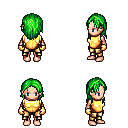
a pixel art fantasy rpg character, female body template, human, light skin, gold chest armor, gold greaves, green long hairstyle, gold gloves, four views (front, back, left, right), 2x2 character sprite sheet, small pixel art, hard edges, no anti-aliasing